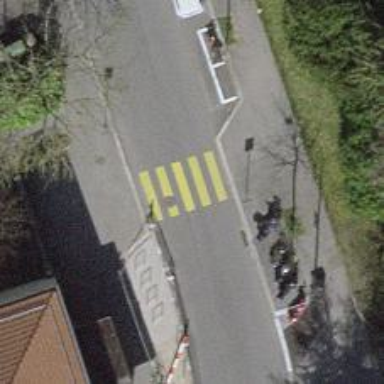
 which is uncontrolled and marked crossing on the road."